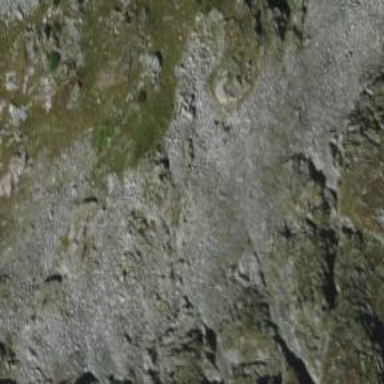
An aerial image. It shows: Natural scree.